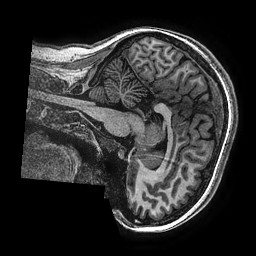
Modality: T1w
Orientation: sagittal
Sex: female
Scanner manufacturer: ge
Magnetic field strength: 3 T
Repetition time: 0.00766 s
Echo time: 0.003476 s